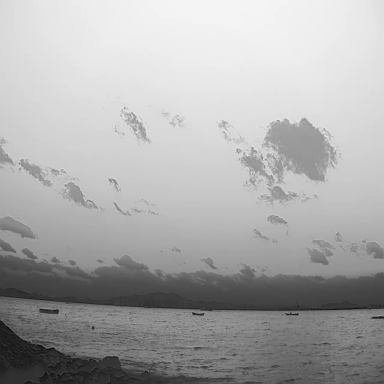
There are three bulk_carriers in the infrared image.